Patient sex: F
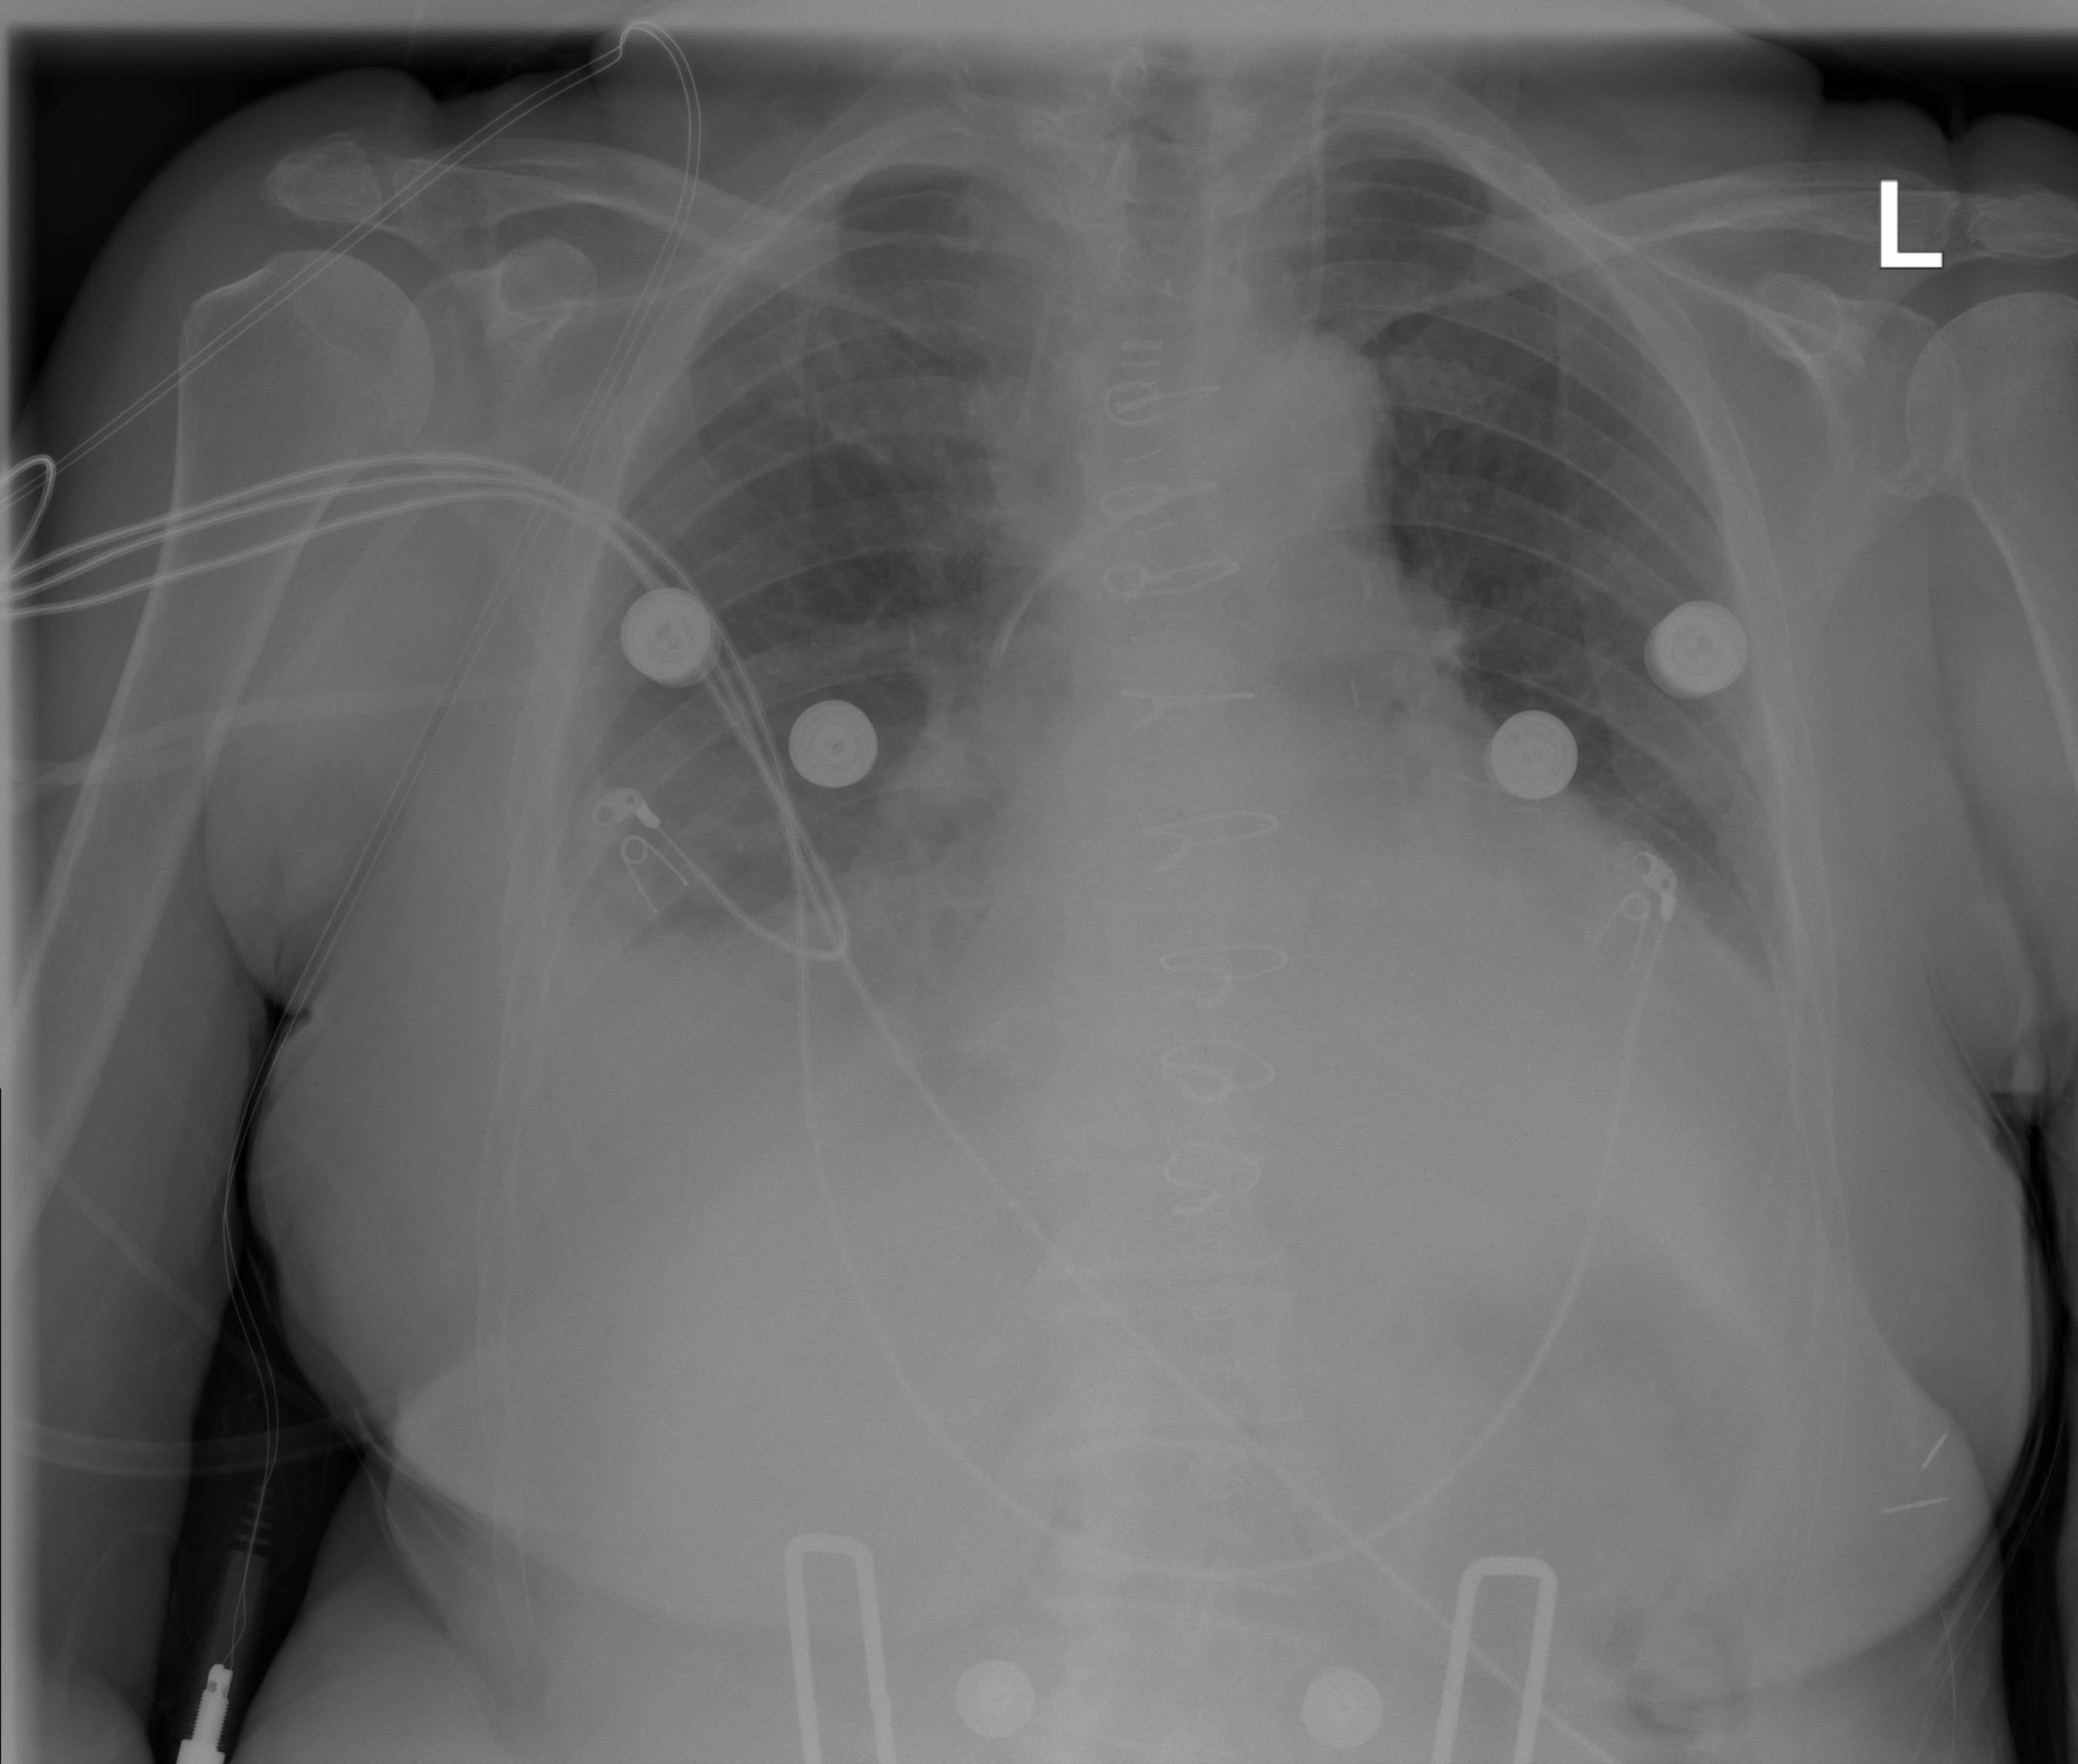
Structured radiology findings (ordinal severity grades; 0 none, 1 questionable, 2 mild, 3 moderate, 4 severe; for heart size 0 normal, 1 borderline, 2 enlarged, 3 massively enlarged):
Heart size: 2
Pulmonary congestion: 0
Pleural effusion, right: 3
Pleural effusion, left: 2
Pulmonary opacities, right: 0
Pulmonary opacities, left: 0
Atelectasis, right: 3
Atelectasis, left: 3